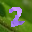
Label: 2